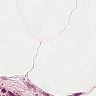
Metastatic tissue present: no